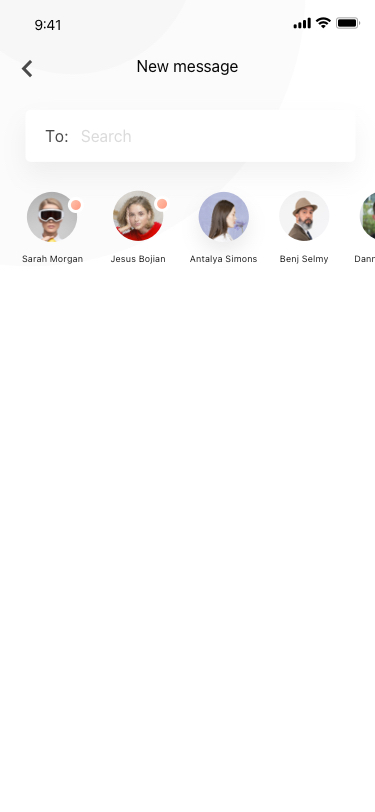
Text in this UI design:
Benj Selmy
Danny Warring
Sarah Morgan
Jesus Bojian
Antalya Simons
Search
To:
New message